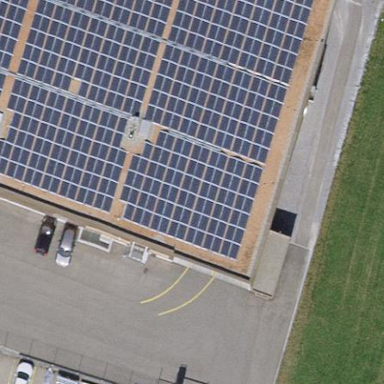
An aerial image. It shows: Solar power generator utilizing photovoltaic technology with solar photovoltaic panels.